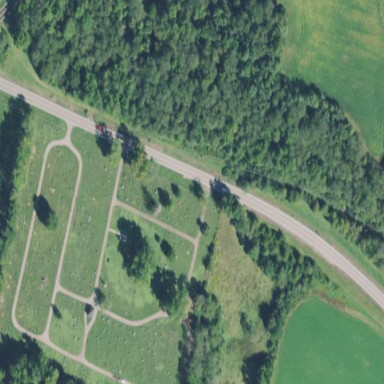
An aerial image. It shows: Cemetery.